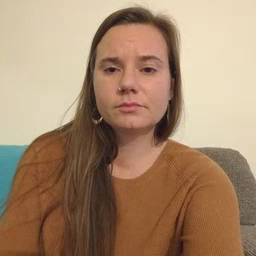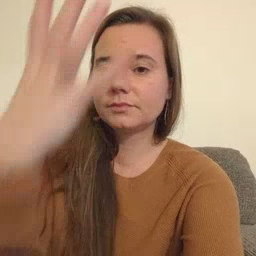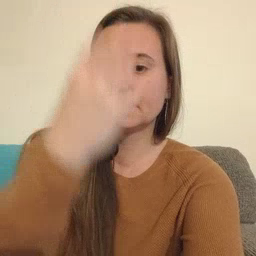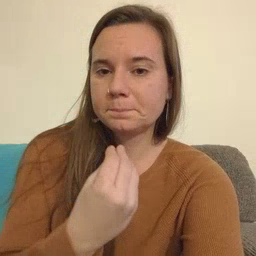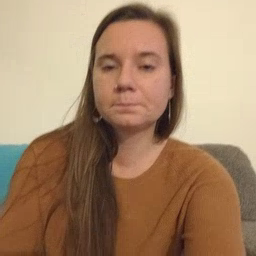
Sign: sleep